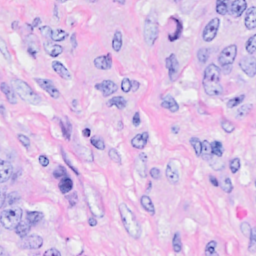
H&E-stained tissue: Breast